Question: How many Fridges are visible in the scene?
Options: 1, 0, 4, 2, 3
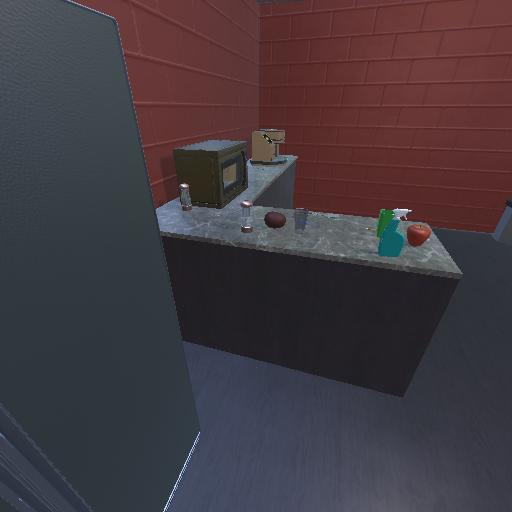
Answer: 1